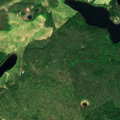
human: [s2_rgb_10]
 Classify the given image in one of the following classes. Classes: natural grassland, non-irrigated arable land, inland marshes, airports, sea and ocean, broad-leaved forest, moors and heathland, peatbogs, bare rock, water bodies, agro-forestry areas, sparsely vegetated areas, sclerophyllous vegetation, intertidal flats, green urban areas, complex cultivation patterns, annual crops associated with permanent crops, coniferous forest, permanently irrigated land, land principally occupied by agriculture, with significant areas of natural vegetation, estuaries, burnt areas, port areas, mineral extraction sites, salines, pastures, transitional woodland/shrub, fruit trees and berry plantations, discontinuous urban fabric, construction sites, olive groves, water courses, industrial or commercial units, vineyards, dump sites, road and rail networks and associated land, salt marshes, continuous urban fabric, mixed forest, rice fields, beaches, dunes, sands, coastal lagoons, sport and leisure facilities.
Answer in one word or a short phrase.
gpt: coniferous forest, transitional woodland/shrub, water bodies